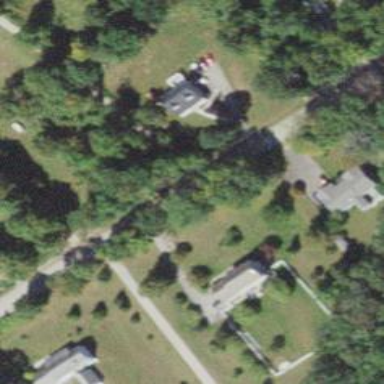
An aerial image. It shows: Residential driveway serving as service road.